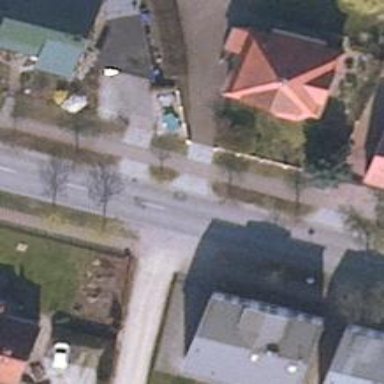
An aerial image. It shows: Secondary road with asphalt surface.